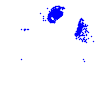
Particle: electron